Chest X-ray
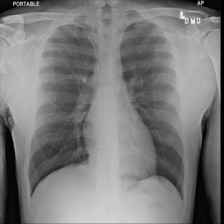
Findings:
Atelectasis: negative
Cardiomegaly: negative
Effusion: negative
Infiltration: negative
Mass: negative
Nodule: negative
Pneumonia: negative
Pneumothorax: negative
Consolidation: negative
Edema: negative
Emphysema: negative
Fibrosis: negative
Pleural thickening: negative
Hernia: negative